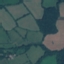
Label: Pasture